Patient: sex M, age 60
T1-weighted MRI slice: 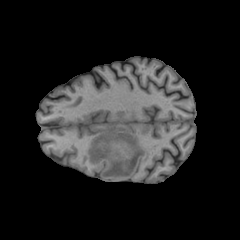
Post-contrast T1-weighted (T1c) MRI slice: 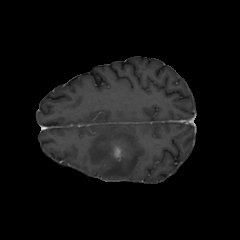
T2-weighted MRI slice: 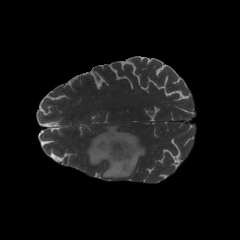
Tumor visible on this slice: yes
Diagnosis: Glioblastoma, IDH-wildtype
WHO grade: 4